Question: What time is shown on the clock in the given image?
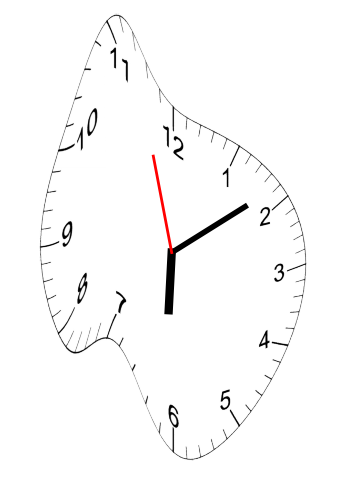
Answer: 06:08:57